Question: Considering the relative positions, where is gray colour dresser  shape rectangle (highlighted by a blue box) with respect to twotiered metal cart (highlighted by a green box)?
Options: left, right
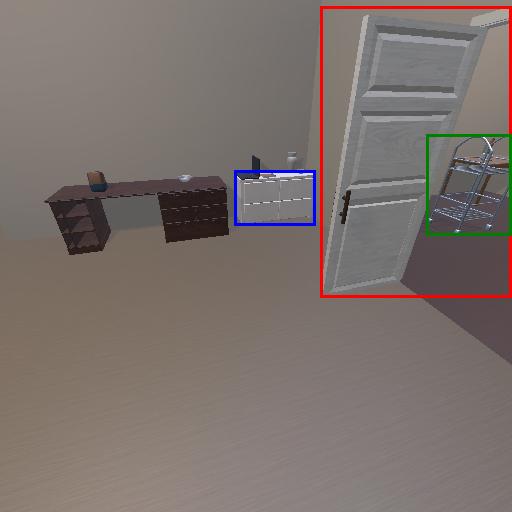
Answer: left